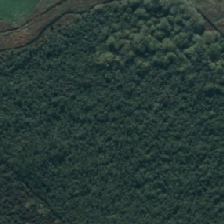
Land cover: herbaceous_freshwater_vege